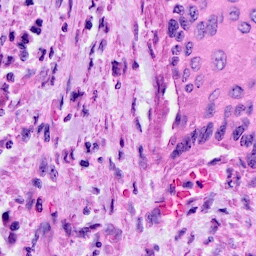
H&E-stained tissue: Cervix